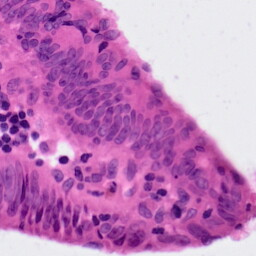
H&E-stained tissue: Colon